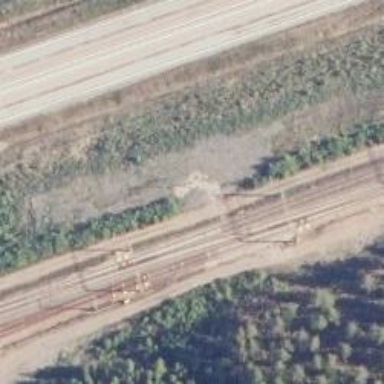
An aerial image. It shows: Continuous rail railway with electrified contact line.